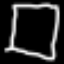
Label: square